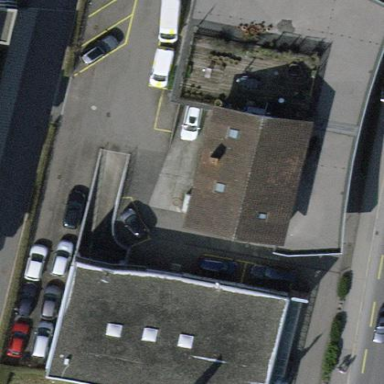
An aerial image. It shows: Retail building with flat roof.